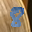
Label: 8